Field crop: maize
Growth stage: 1
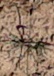
Species: lolium